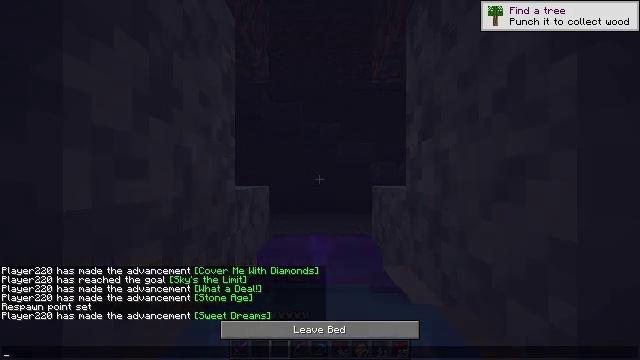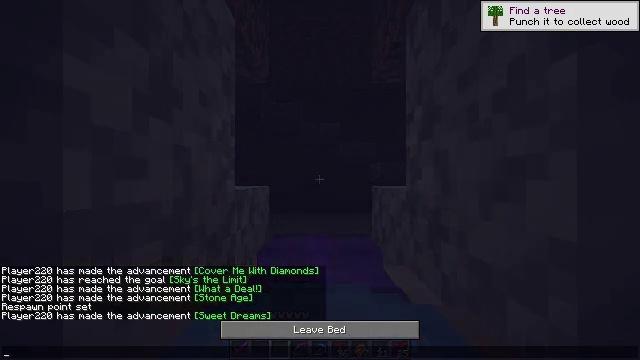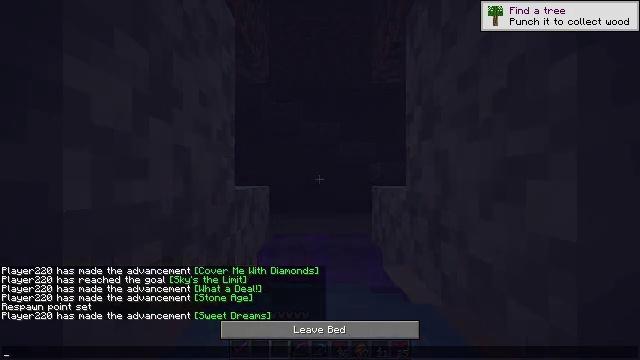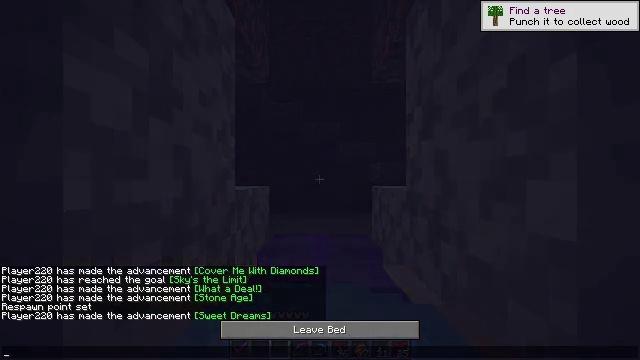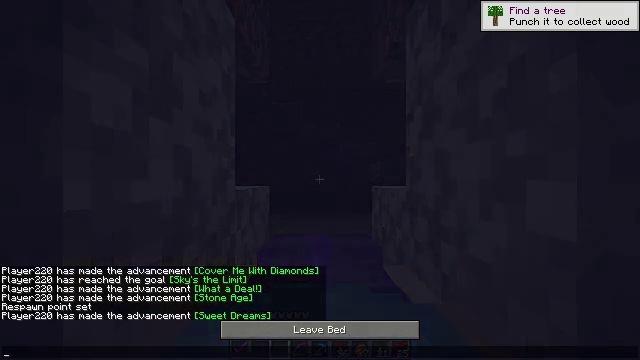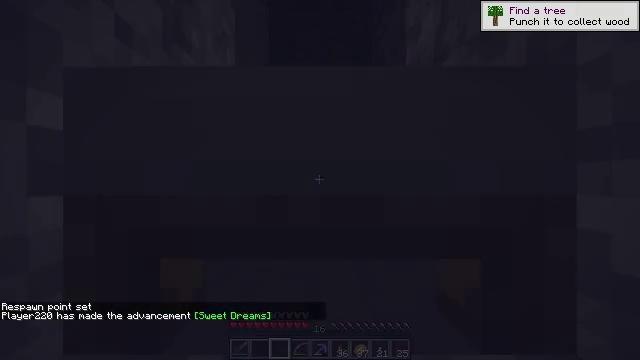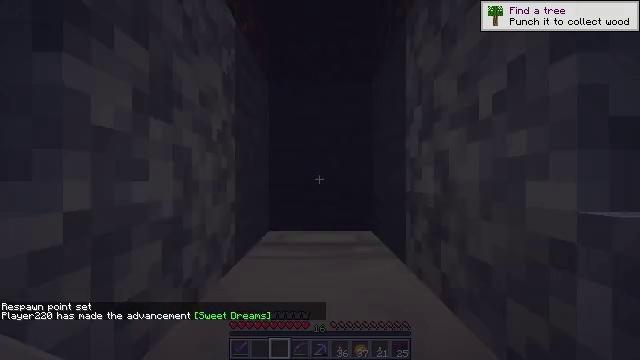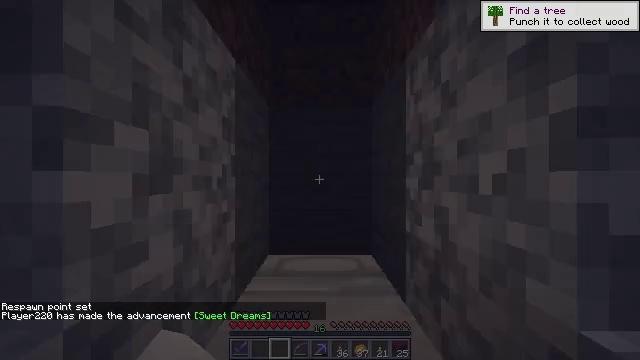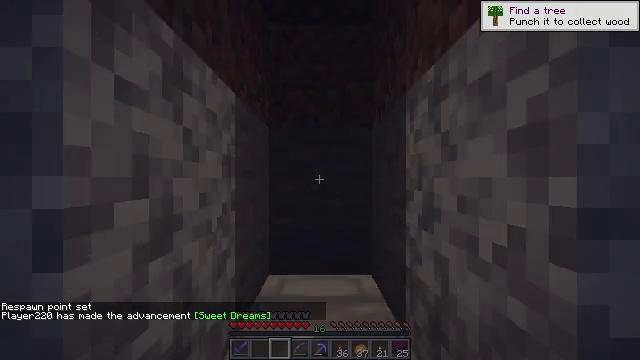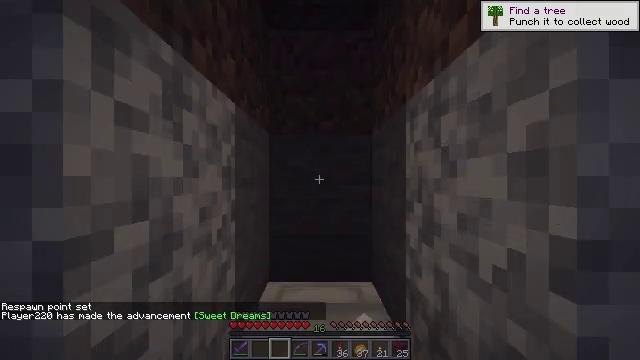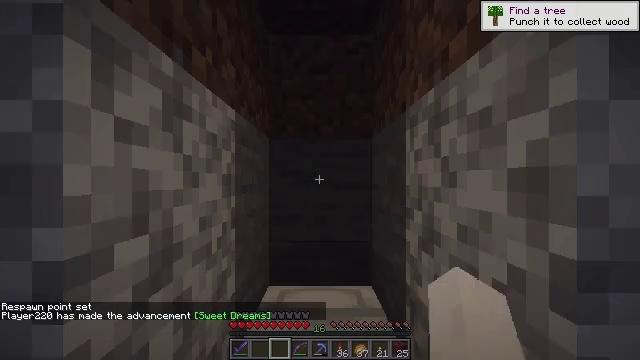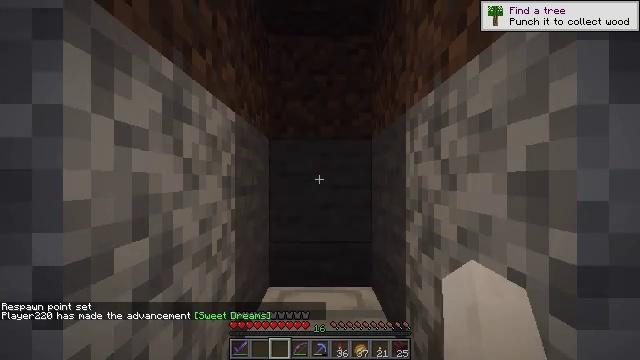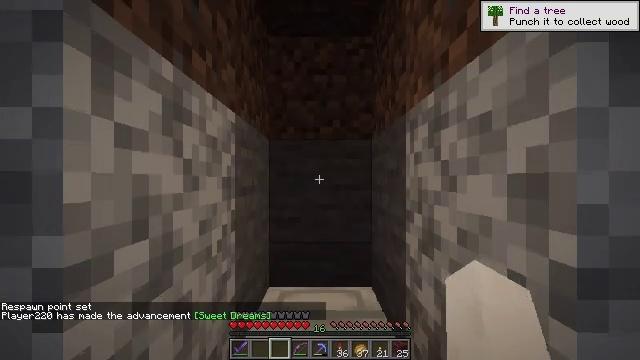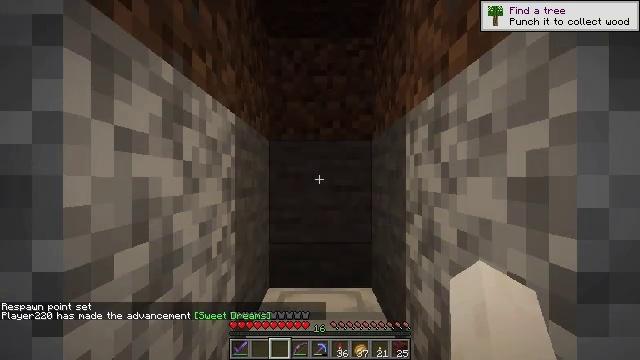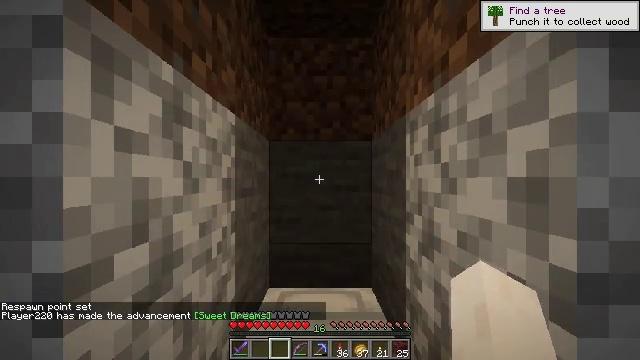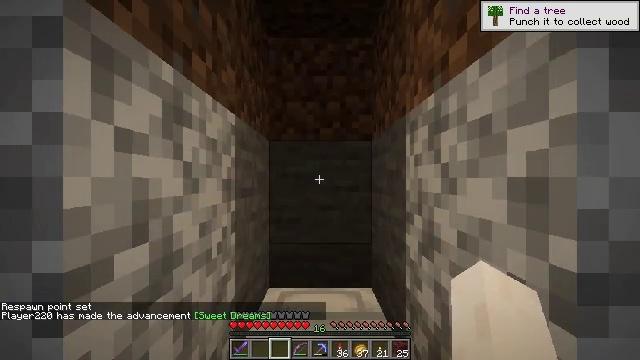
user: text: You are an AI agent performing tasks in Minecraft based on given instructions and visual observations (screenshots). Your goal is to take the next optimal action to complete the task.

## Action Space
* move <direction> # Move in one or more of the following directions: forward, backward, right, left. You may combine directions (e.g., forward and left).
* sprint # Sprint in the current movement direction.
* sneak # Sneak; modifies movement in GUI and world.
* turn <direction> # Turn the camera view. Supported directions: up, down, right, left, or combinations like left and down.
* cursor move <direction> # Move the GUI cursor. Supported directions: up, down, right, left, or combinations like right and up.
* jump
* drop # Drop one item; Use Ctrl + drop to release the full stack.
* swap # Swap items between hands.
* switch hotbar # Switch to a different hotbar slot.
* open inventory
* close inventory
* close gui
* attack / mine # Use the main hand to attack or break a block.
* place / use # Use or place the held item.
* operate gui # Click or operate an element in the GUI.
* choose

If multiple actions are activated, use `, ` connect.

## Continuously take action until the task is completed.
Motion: motion action
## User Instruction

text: Break the oak wall sign to reclaim it.
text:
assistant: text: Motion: no_op
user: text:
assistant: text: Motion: no_op
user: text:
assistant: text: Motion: no_op
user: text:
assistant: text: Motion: no_op
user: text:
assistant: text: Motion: no_op
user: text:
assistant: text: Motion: close gui
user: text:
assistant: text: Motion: no_op
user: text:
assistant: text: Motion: no_op
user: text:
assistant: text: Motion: no_op
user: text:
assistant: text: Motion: no_op
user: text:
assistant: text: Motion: no_op
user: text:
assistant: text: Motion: no_op
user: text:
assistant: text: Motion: no_op
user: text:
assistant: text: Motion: no_op
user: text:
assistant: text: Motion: no_op
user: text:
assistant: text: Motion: no_op
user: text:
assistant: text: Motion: no_op
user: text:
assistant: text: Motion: no_op
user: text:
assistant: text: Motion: no_op
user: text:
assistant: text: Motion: no_op
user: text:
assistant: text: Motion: no_op
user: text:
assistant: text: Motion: move back
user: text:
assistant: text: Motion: move back
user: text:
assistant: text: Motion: move back
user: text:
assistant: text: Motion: move back, turn left and down
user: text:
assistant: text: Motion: move back, turn left and down
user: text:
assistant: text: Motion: move back, turn left and down
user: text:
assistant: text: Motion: turn left and down
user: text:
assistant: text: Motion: turn left and down
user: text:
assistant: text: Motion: turn left and down